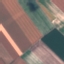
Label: AnnualCrop